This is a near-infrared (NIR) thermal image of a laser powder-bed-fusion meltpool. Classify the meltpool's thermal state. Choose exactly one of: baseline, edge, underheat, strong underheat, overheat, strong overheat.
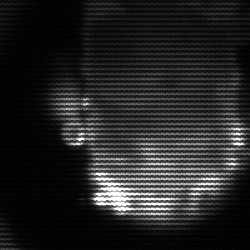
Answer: baseline